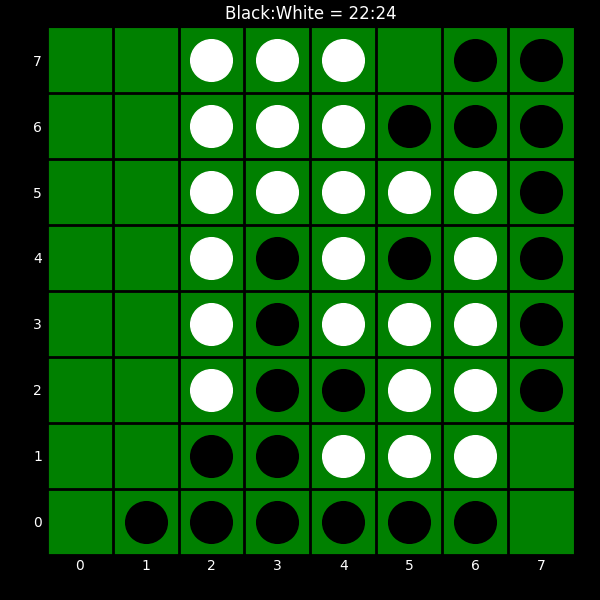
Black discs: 22
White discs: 24